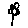
Label: flower